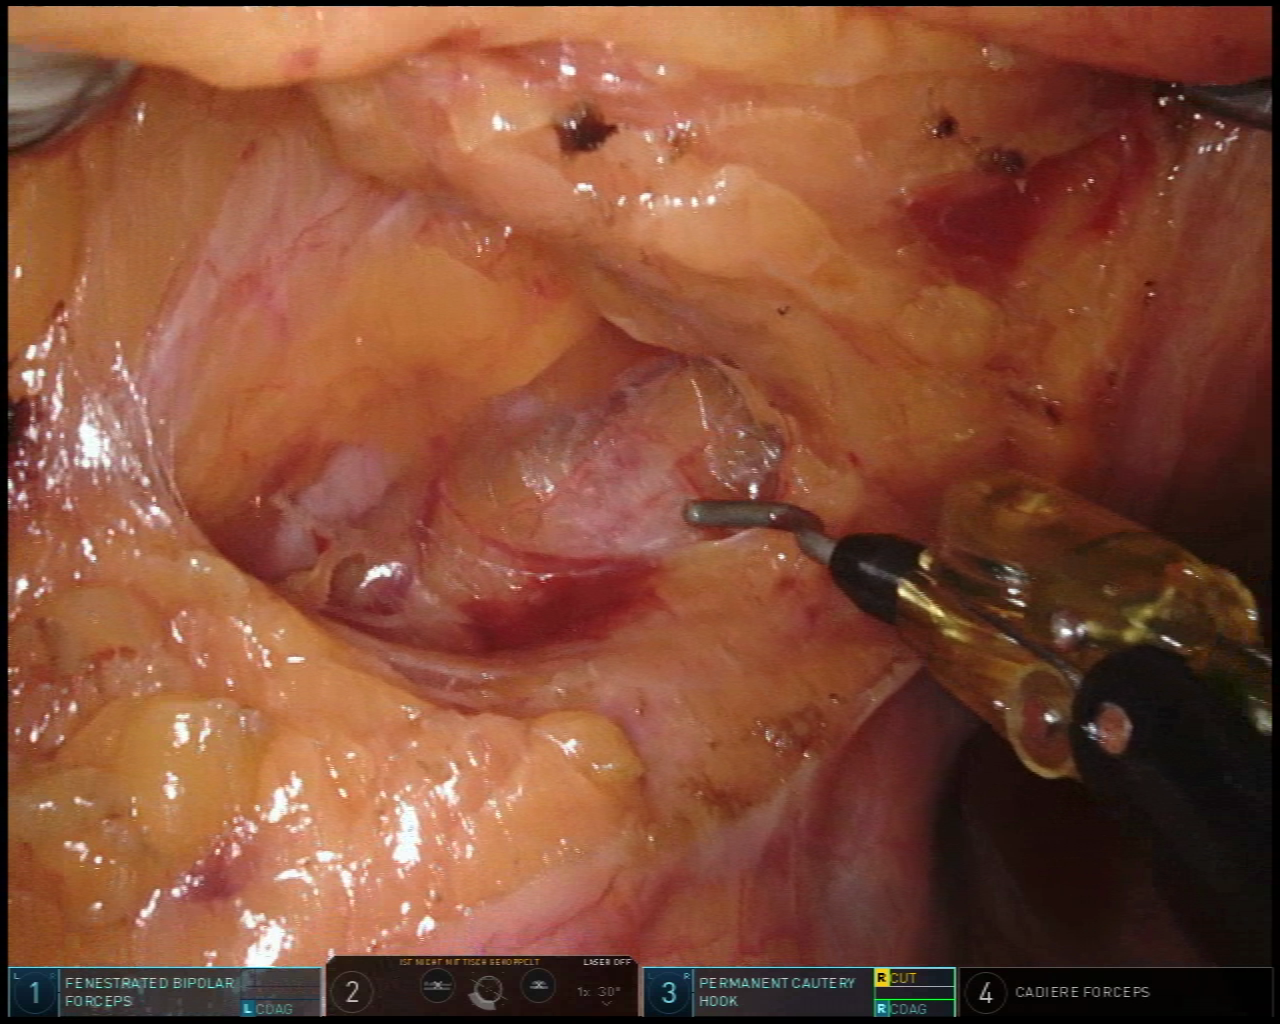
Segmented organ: ureter
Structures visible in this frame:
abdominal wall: no
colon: no
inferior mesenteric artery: no
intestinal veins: no
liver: no
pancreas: no
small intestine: no
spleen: no
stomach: no
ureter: yes
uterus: no
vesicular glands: no